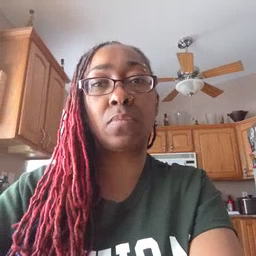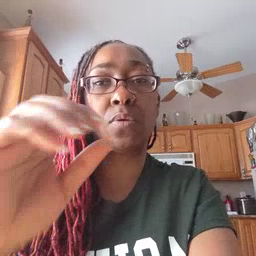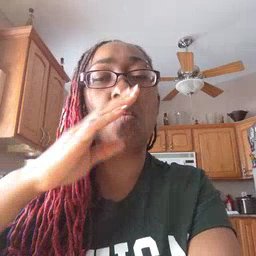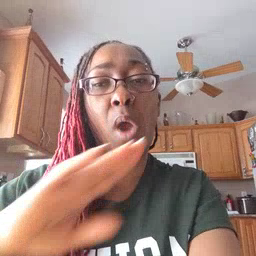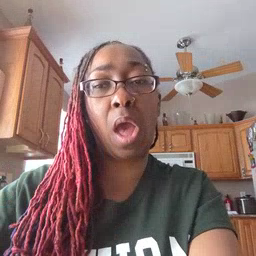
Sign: quiet